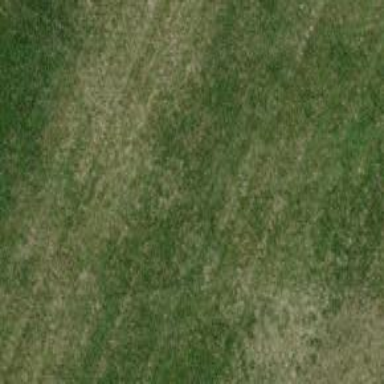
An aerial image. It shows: Grass track for horse racing on leisure land.